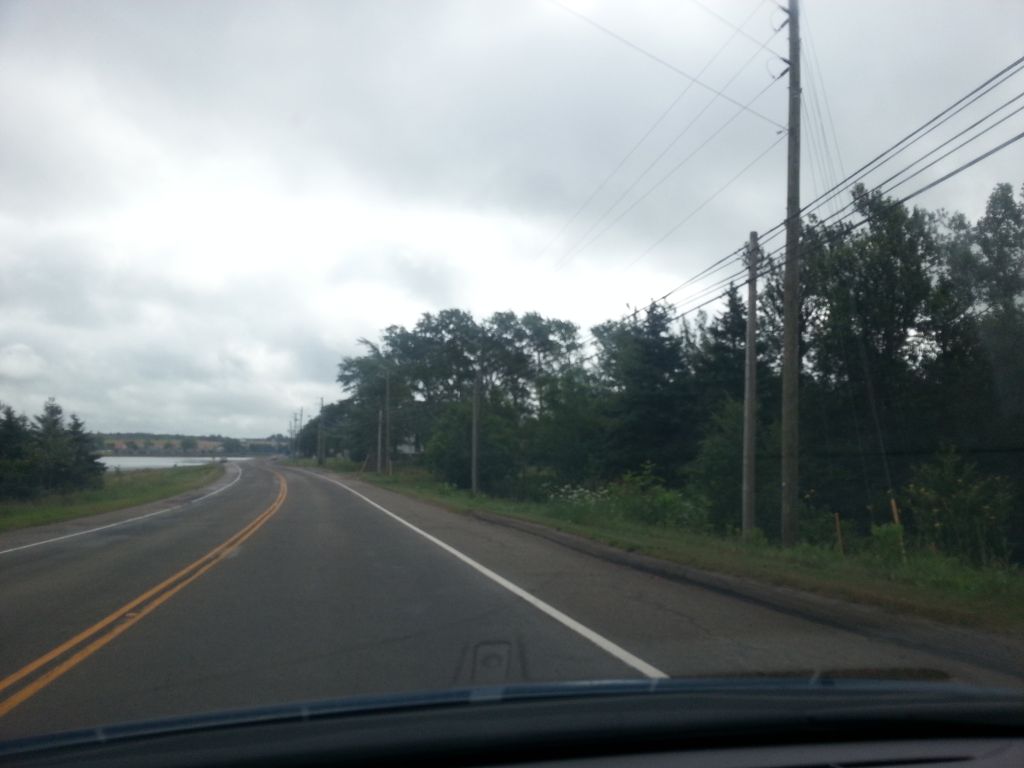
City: charlottetown